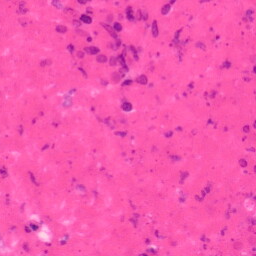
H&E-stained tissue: Colon